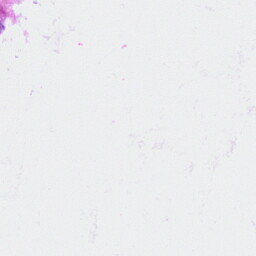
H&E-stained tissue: Breast